Interaction volume radius: 10 \u00c5
Interaction volume height: 20 \u00c5
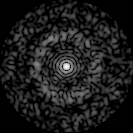
Disorder parameter: 0.8315